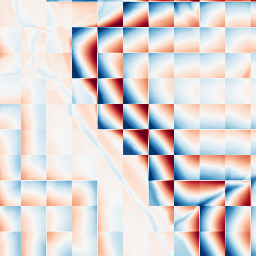
Category: wavelet
Decomposition family: wavelet_biorthogonal
Decomposition parameters: wavelet: bior1.3
level: 5
Upsampling method: cubic_mitchell
Upsampling parameters: scale: 2
Upsampling scale: 2